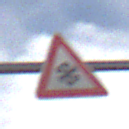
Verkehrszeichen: SchneeOderEisglaette
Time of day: Midday
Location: Outdoor (Nature)
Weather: PartlyCloudy
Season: NotSpecified
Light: Natural